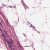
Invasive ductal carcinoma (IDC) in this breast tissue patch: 0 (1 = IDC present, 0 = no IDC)